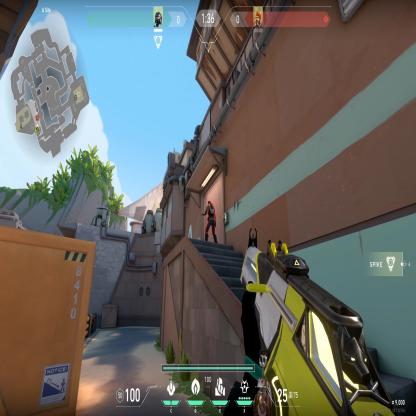
Label: enemy